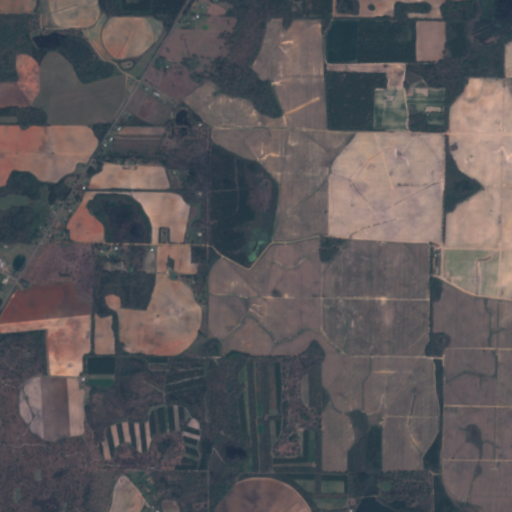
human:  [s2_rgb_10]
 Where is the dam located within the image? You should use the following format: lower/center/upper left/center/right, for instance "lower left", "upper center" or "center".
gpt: The dam is located in the upper center of the image.
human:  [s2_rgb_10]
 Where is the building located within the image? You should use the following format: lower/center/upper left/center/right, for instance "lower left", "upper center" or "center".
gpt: The building is located in the center left of the image.
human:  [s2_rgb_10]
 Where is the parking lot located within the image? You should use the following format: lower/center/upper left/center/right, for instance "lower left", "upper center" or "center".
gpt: There is no parking lot in the image.